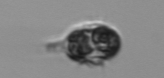
Label: Mesodinium